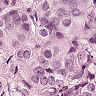
Metastatic tissue present: yes